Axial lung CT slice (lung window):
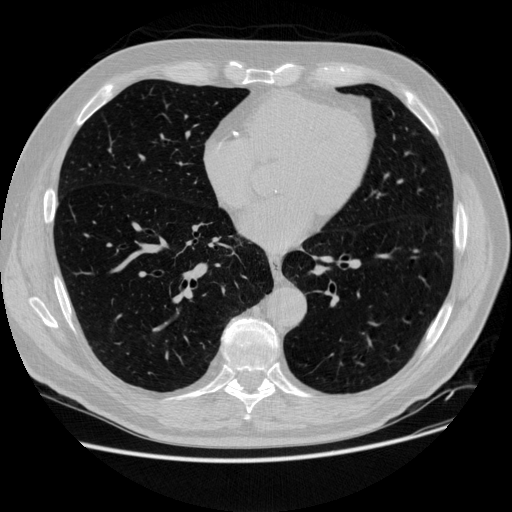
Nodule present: no